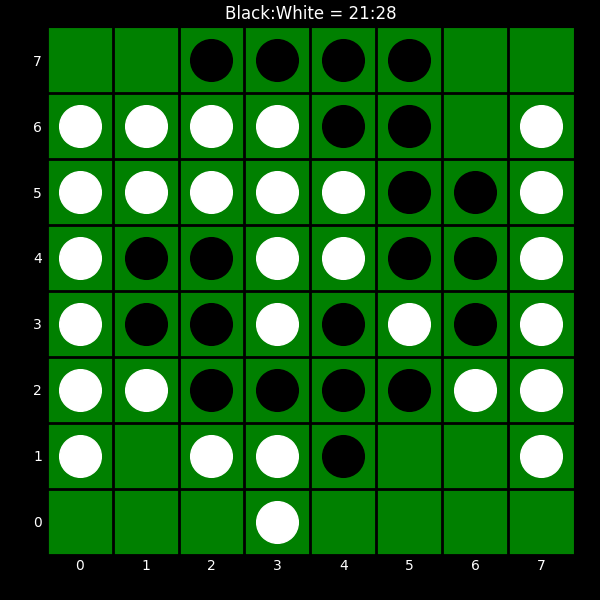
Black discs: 21
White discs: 28